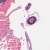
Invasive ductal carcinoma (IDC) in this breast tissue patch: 1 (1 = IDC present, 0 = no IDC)